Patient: sex F, age 44
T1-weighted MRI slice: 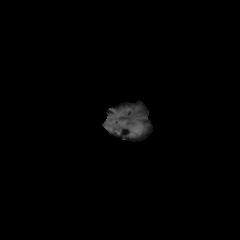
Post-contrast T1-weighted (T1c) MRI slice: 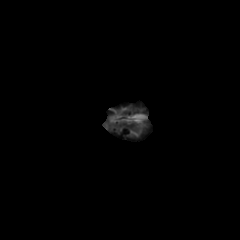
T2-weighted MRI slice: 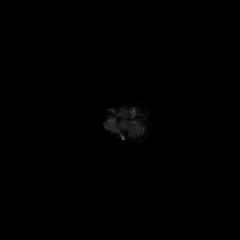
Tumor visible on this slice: yes
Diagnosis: Glioblastoma, IDH-wildtype
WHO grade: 4